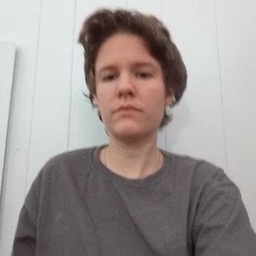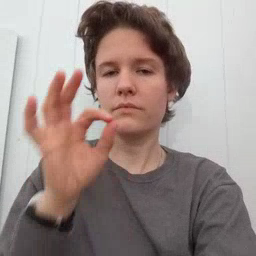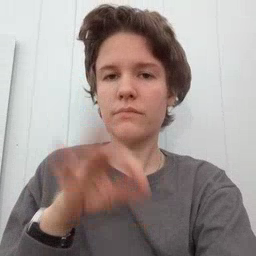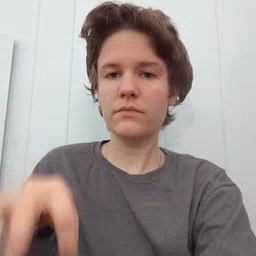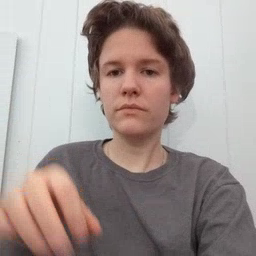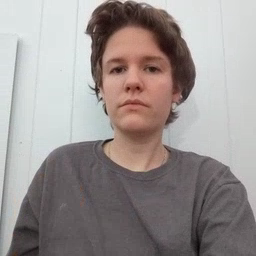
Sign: frenchfries